Chest X-ray. View position: AP
Patient age: 15
Patient sex: M
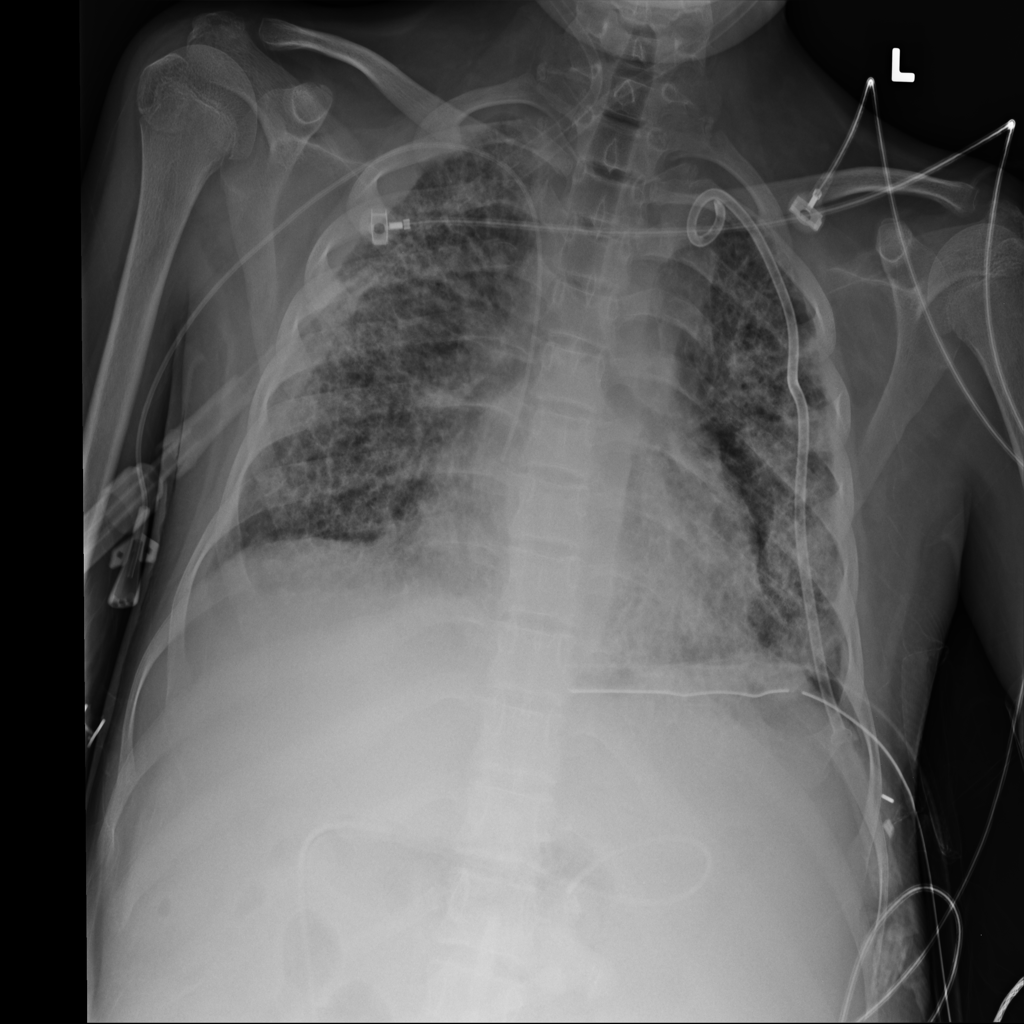
Finding: Pneumothorax